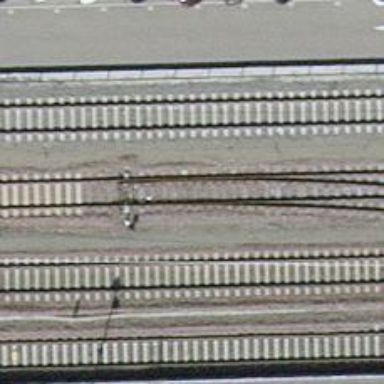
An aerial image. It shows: Railway switch.